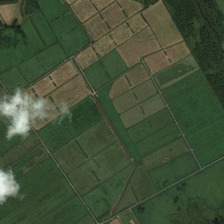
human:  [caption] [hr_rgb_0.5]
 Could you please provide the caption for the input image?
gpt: this is a large piece of farmland .

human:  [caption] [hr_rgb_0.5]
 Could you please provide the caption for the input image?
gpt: this is a large piece of farmland .

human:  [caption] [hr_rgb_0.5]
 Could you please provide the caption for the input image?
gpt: this is a large piece of farmland .

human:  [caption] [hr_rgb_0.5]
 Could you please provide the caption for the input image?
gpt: this is a large piece of farmland .

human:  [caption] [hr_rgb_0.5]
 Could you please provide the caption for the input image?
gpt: this is a large piece of farmland .